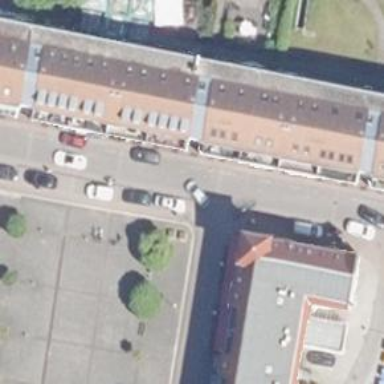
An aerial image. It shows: Restaurant.